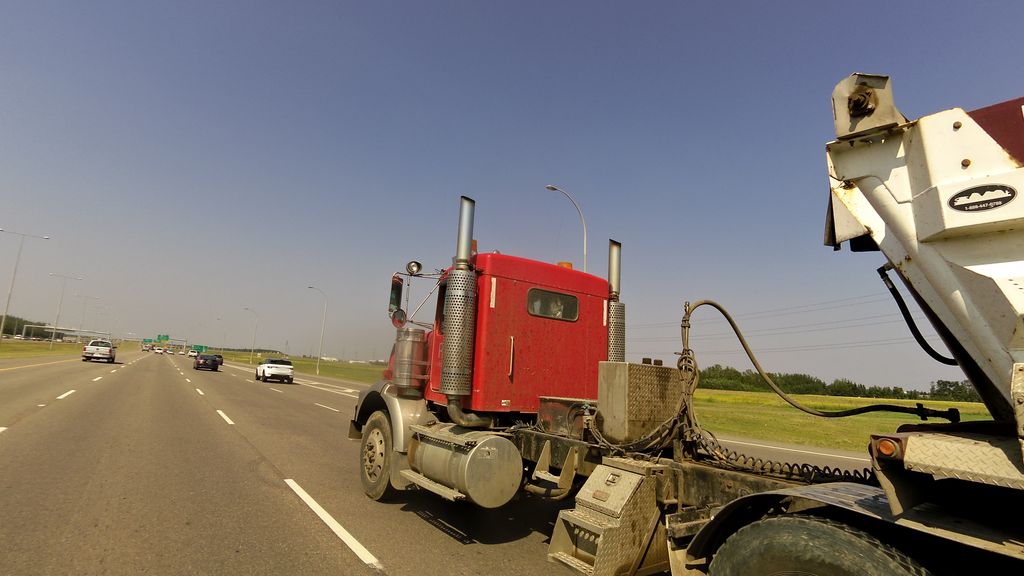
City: edmonton